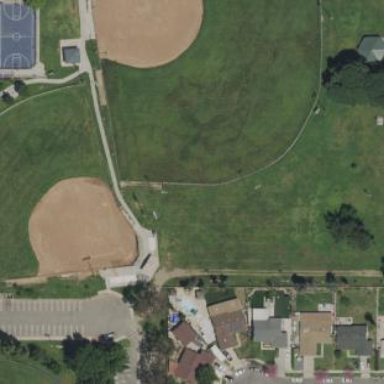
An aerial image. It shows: Baseball pitch for leisure land activities.